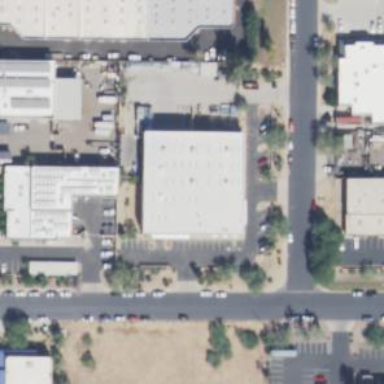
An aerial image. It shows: Trading shop located within building.